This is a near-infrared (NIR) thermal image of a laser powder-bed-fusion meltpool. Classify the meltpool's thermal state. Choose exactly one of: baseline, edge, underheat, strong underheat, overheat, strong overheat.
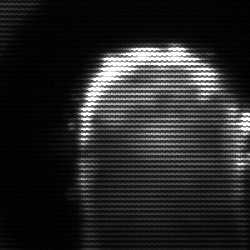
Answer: baseline